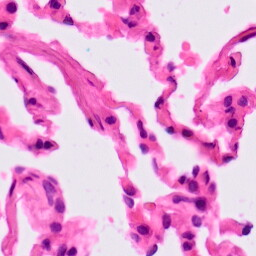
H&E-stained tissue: Lung